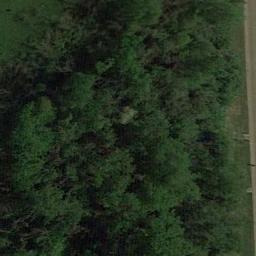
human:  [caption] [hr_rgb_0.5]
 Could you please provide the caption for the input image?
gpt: The forest is between the grass and road .

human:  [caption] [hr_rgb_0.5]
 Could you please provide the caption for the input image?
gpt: The forest has a lot of dense green trees and grass .

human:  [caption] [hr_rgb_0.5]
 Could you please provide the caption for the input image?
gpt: There is a road by the dense forest .

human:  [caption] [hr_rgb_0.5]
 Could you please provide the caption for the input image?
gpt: Many green trees are in a forest beside a road .

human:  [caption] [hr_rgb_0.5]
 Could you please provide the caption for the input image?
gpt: A green forest beside a road .